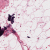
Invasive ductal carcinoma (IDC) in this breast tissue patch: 0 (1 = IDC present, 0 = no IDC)